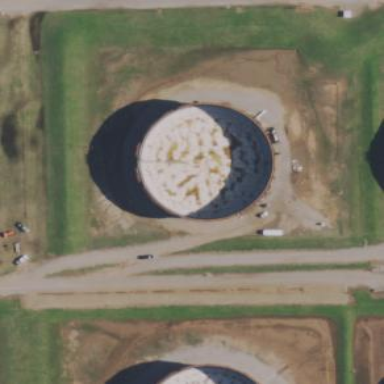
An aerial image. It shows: Storage tank which is man-made.